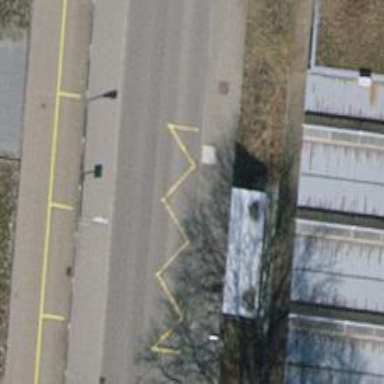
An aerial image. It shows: Tertiary road with asphalt surface. There is separate sidewalk along the road.